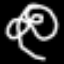
Label: squiggle